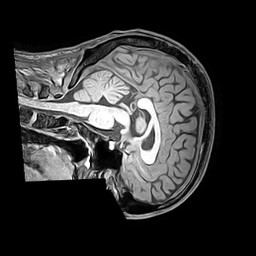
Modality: T1w
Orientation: sagittal
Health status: healthy
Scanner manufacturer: philips
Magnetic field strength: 3 T
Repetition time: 0.007364 s
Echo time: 0.00328 s